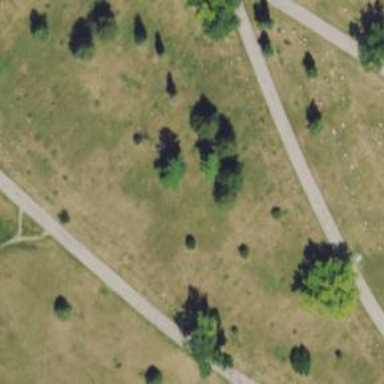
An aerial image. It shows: Sector within cemetery.